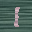
Label: 1